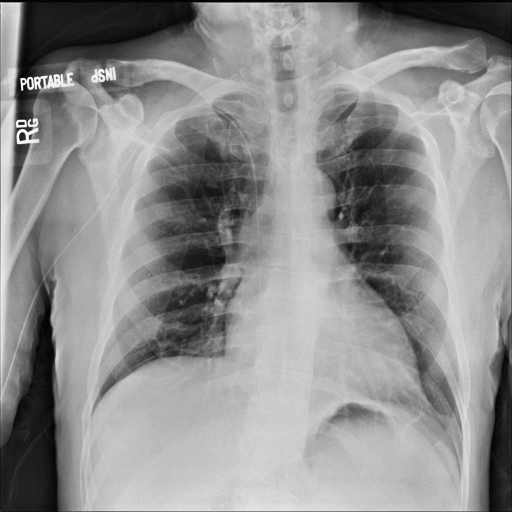
Finding: NORMAL